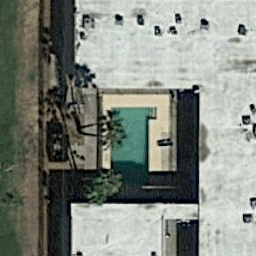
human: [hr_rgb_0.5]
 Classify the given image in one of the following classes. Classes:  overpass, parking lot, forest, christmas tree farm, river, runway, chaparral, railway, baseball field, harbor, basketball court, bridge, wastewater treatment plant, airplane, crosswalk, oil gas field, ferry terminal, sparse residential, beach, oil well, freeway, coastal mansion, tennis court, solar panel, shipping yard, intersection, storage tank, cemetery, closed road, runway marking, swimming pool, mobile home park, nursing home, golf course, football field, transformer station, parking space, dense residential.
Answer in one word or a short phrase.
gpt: swimming pool